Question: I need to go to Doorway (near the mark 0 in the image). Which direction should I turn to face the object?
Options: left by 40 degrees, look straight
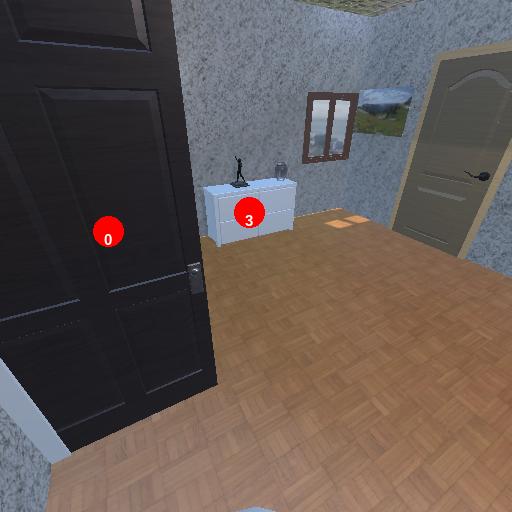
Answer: left by 40 degrees